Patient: sex M, age 64
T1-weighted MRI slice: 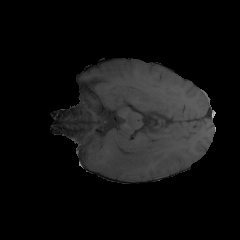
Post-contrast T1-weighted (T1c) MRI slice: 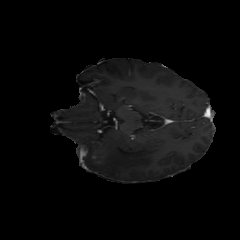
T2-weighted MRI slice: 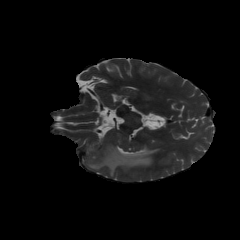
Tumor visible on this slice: yes
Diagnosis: Glioblastoma, IDH-wildtype
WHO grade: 4